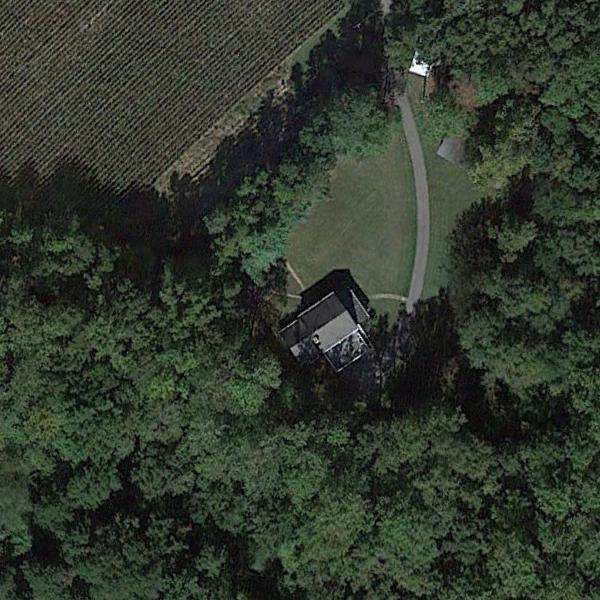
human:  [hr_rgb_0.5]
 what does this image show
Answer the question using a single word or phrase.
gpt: sparse residential